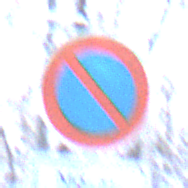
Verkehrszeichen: EingeschraenktesHalteverbot
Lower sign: ZeitangabenMitBeschraenkungAufWochentage2
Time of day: MorningAfternoon
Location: Outdoor (Nature)
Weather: Clear
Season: Winter
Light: Natural